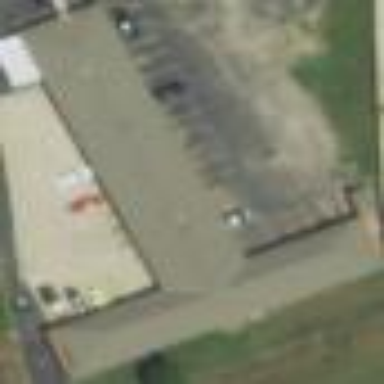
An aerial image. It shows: Building that is motel.